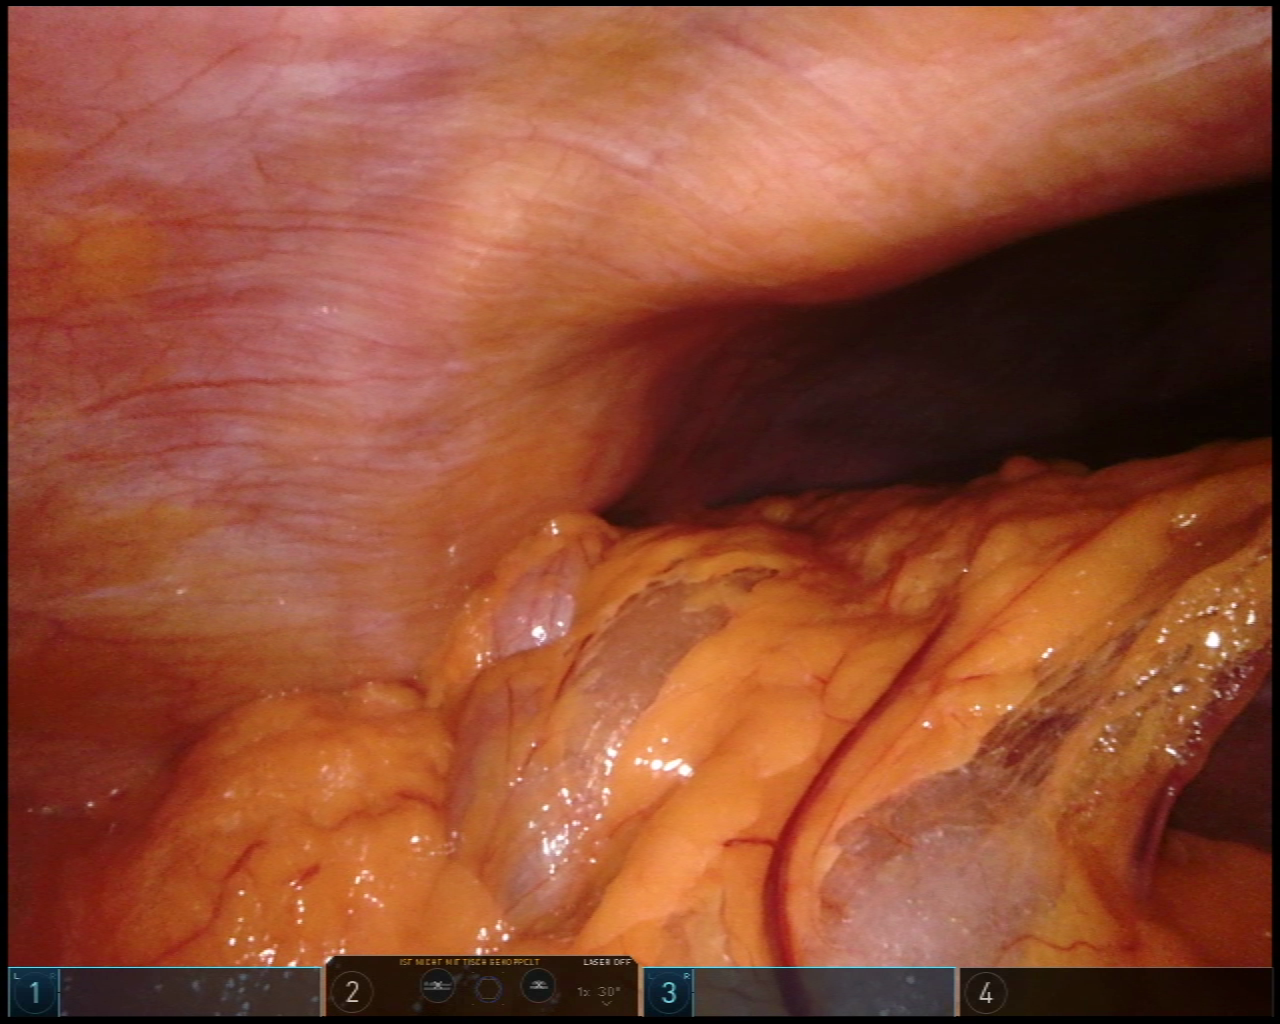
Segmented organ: liver
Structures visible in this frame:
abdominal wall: yes
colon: yes
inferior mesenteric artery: no
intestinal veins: no
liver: yes
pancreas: no
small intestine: no
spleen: no
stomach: no
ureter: no
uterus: no
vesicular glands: no